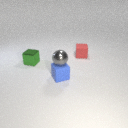
small blue rubber cube to the right of small green metal cube